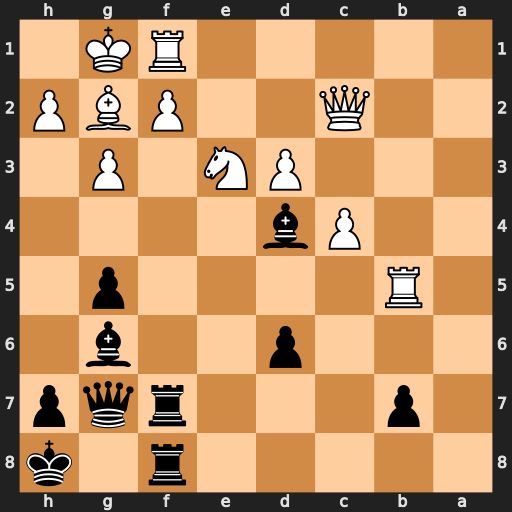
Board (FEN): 5r1k/1p3rqp/3p2b1/1R4p1/2Pb4/3PN1P1/2Q2PBP/5RK1
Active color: b
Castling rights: -
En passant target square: -
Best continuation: Rxf2 Qxf2 Rxf2